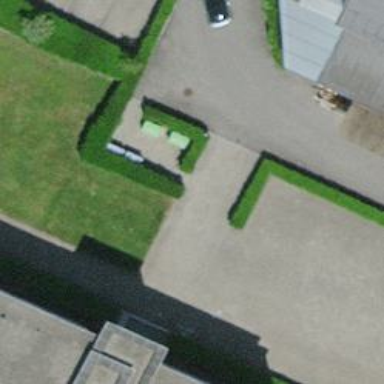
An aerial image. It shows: Bollard barrier.